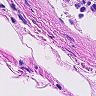
Metastatic tissue present: no